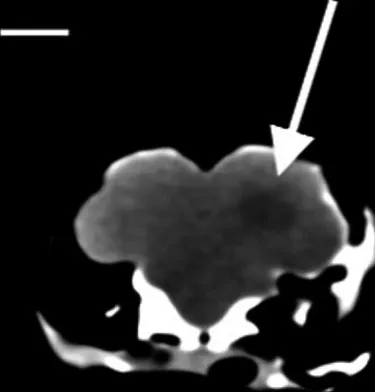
Coronal plane image with soft tissue algorithm in the brain window. Scale bar = 8 mm. A hypoattenuating ovalar intra-axial lesion with ill-defined margin is observed at level of parieto-temporal area at the level of the right cerebral hemisphere (white arrow) (Pitch 0.562, slice thickness: 1.25 mm).
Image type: radiology (ct)